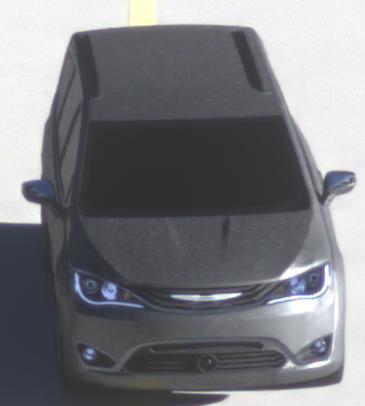
Make: Chrysler
Model: Pacifica
Detailed model: -
Model produced from: 2016
Model produced until: 2020
Doors: 5
Color: gray
Road condition: dry road
Daytime: sunrise or sunset
Contrast: medium contrast